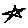
Label: star